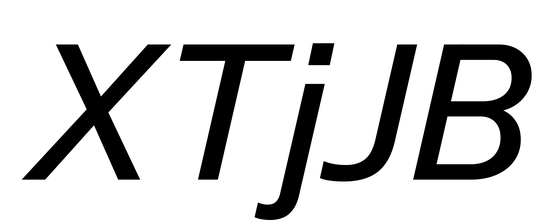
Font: InstrumentSans-Italic_Medium_Italic